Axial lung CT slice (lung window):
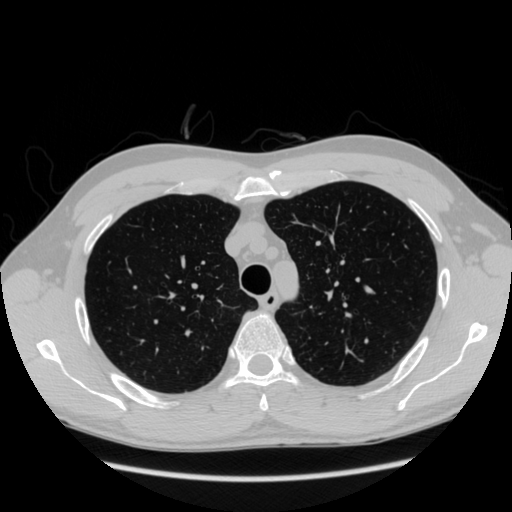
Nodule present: no